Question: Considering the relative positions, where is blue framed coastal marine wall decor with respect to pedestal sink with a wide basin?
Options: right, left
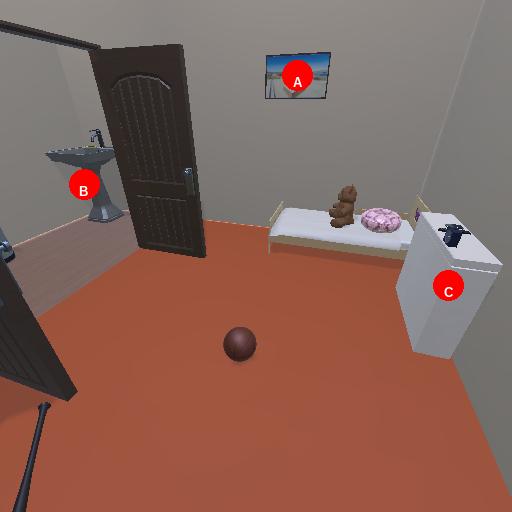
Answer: right